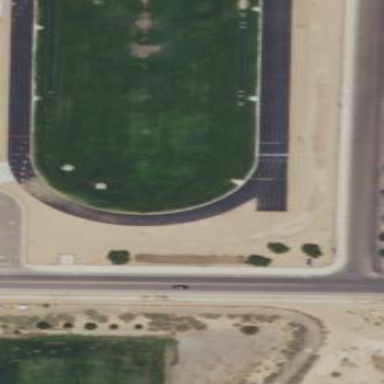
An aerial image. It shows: American football pitch for leisure and sport activities.